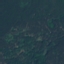
Land use / land cover: Forest